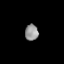
Tissue: lung
Cell type: T cells
Senescence score: 0.09931
Nuclear area (px): 209
Mean DAPI intensity: 148.861